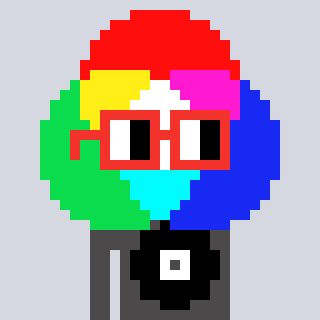
a pixel art character with square red glasses, a color circle-shaped head and a grayscale-colored body on a cool background